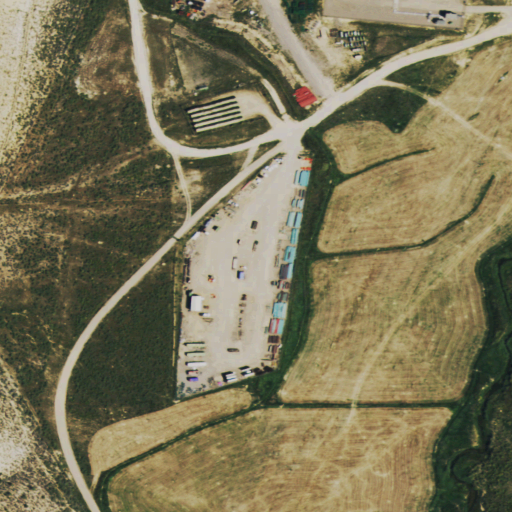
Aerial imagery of valley in Colorado named Hog Lat Draw containing pasture, shrub, and open development